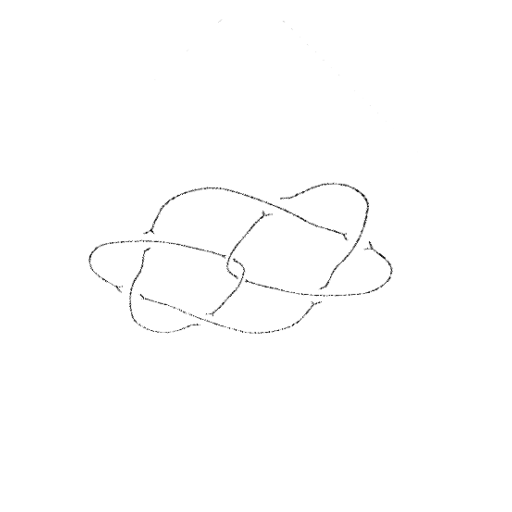
Crossing number: 8